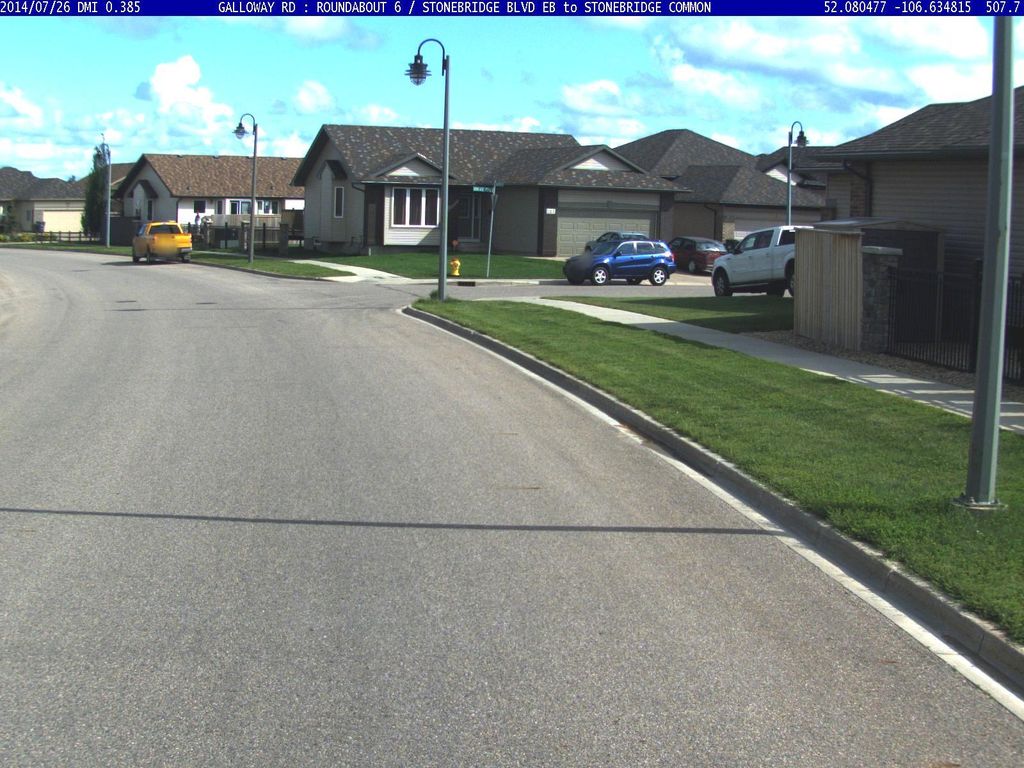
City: saskatoon